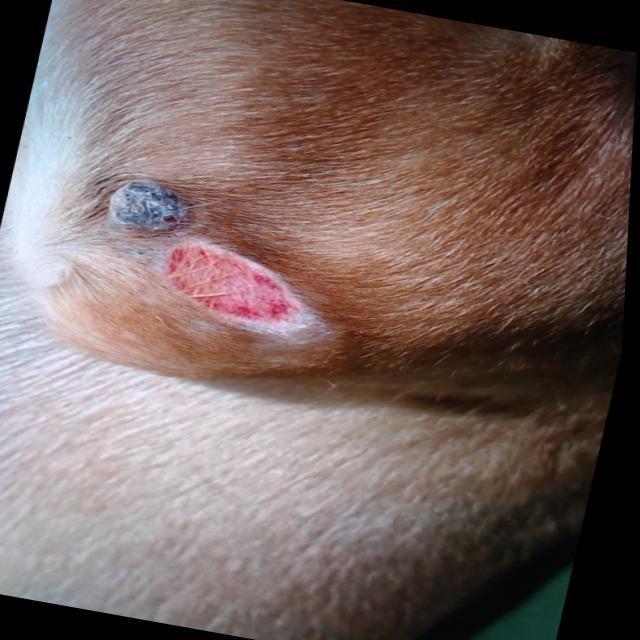
Canine ringworm (Dermatophytosis) — fungal infection caused by Microsporum or Trichophyton. Presents with circular alopecia, scaling, crusting, and broken hairs.